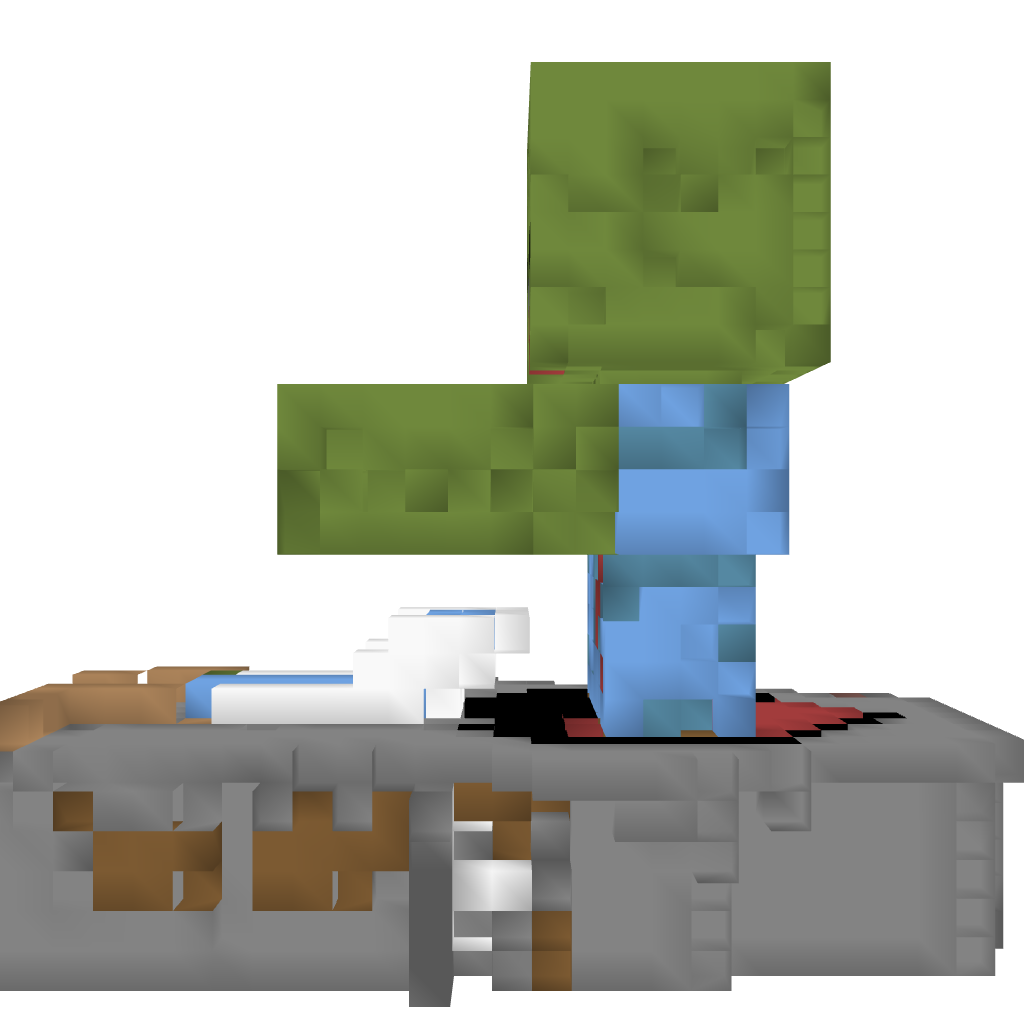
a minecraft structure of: Small zombie 20% earth below